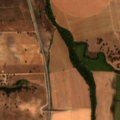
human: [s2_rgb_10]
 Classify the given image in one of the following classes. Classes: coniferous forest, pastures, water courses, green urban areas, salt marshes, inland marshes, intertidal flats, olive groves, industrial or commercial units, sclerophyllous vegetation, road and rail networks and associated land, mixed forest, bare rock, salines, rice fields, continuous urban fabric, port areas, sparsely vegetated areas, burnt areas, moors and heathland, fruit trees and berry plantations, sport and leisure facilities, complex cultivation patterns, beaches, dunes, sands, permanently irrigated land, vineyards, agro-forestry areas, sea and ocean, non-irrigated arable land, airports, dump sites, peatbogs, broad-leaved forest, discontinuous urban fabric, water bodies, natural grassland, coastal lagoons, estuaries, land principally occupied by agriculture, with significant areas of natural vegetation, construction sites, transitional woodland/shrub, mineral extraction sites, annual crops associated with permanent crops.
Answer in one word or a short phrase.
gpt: permanently irrigated land, rice fields, olive groves, pastures